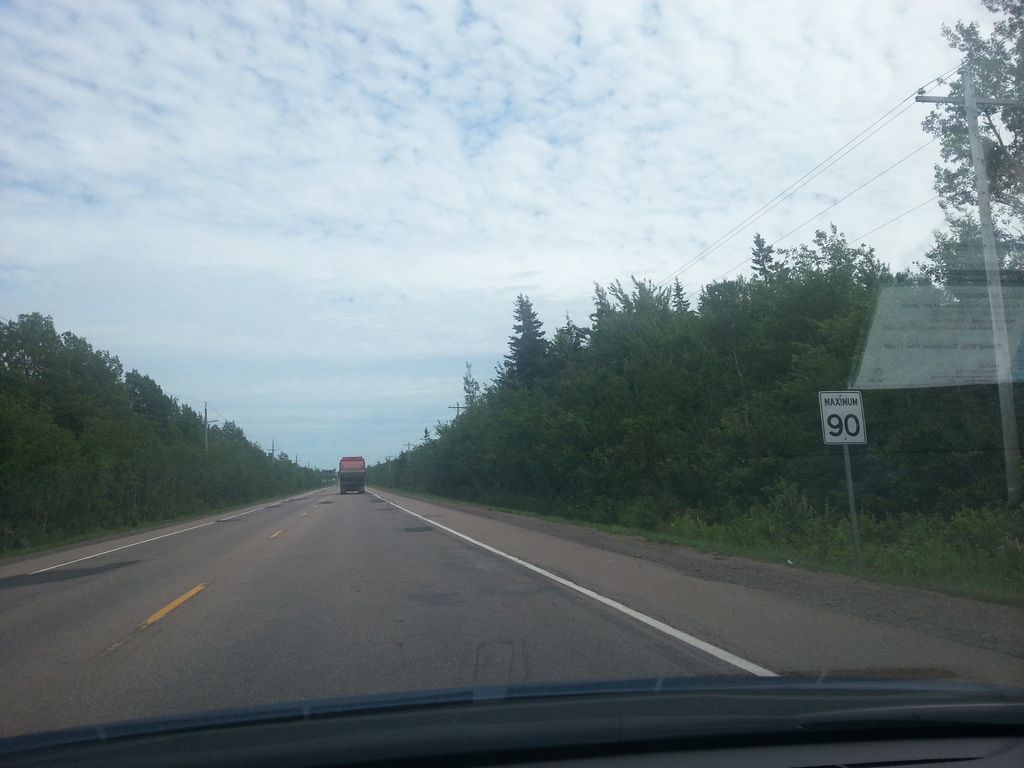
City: charlottetown